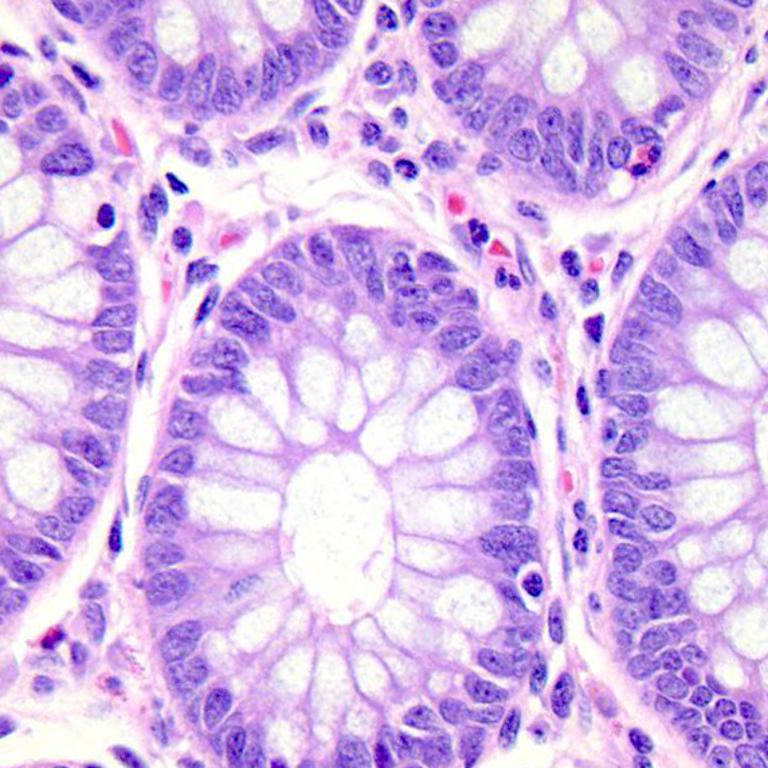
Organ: colon
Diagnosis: benign